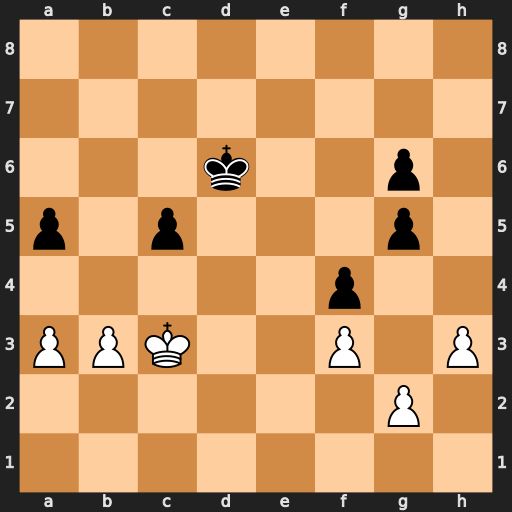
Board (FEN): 8/8/3k2p1/p1p3p1/5p2/PPK2P1P/6P1/8
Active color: w
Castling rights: -
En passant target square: -
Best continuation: Kc4 Kc6 a4